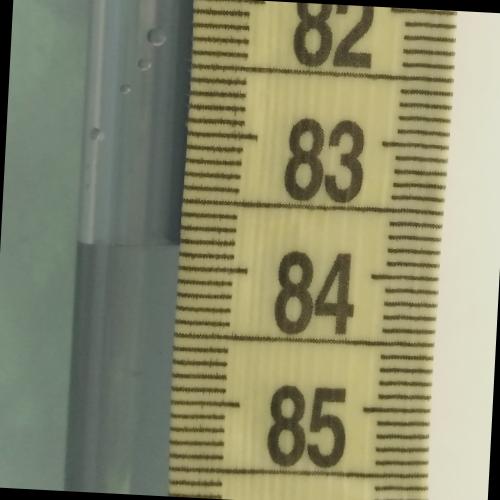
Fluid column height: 83.8 cm